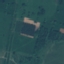
Land use / land cover class: Pasture